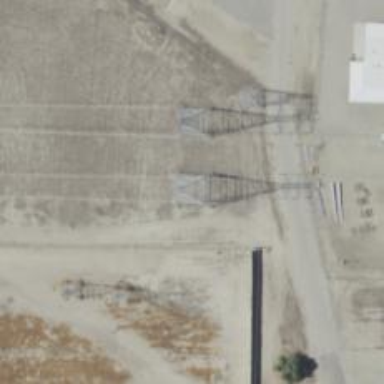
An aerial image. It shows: Power tower.